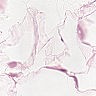
Metastatic tissue present: no